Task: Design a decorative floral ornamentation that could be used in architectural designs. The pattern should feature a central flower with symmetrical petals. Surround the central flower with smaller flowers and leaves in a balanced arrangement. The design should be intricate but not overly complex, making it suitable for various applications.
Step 201:
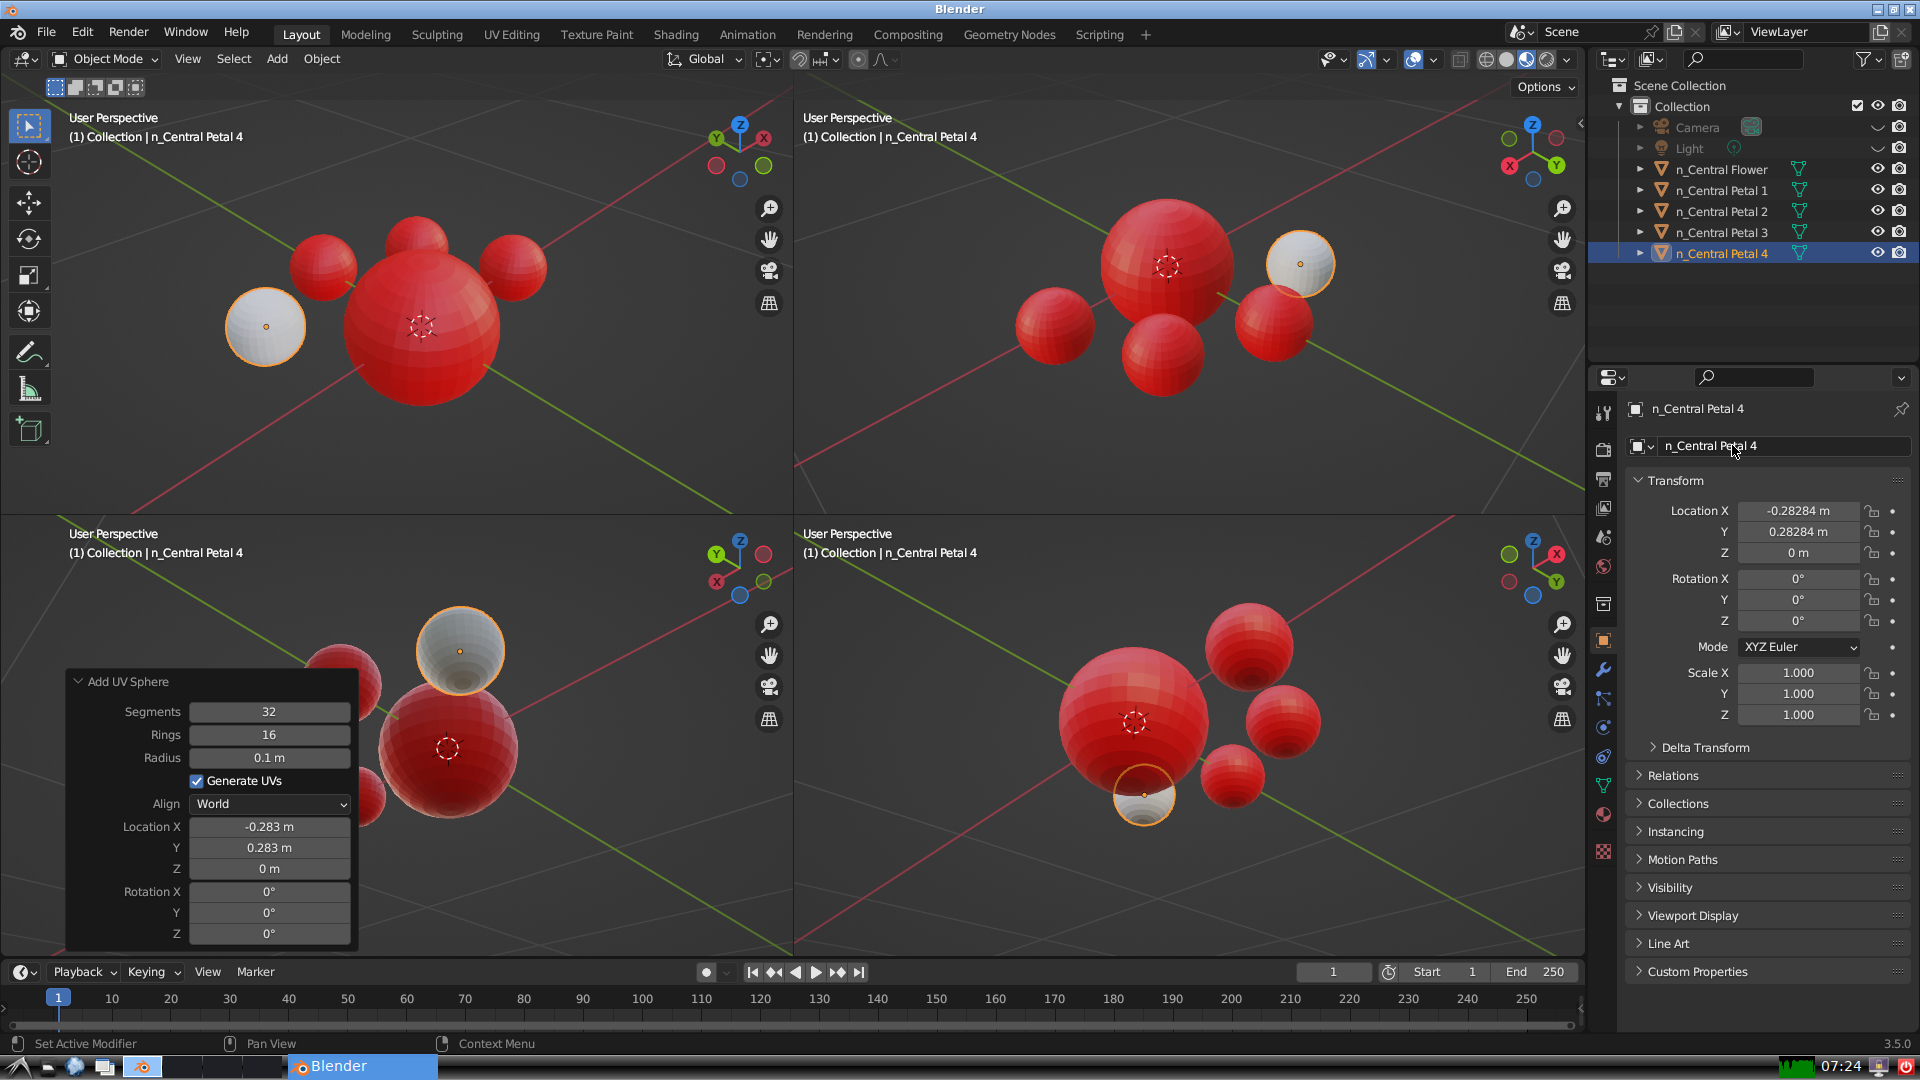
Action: {"mouse_move": [1603, 815]}